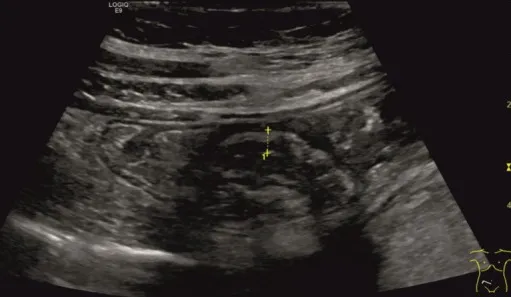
Results of the sonographic examination. Additionally, the walls of the cecum and the terminal ileum appeared hypoechoic and thickened (C).
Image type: radiology (ultrasound)